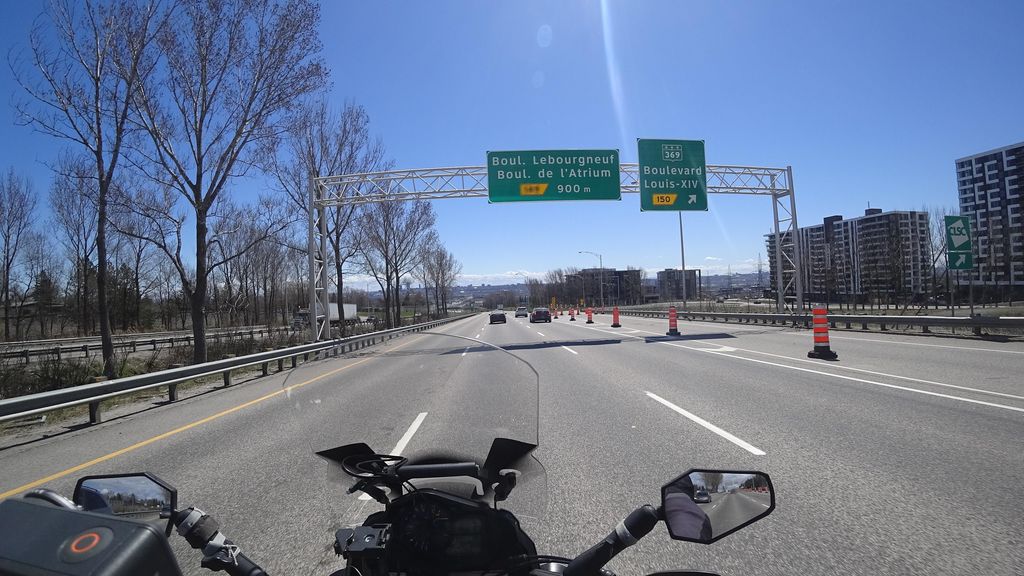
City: quebec_city